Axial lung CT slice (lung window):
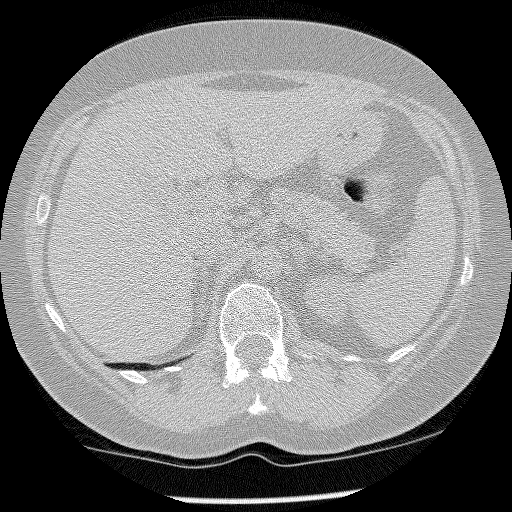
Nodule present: no